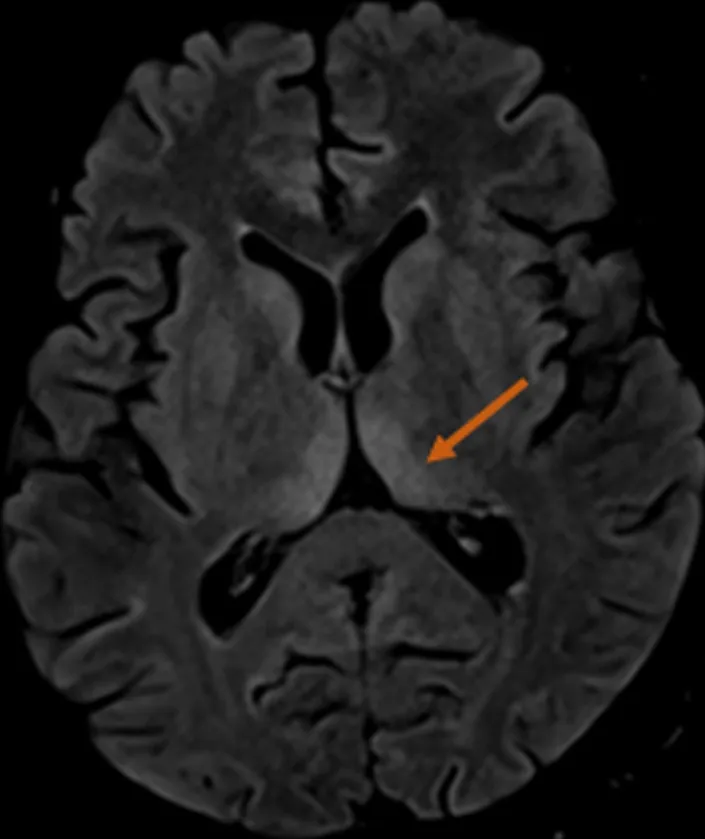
bilateral and symmetrical flair hyperintensity on the dorsomedial thalami.
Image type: radiology (mri)